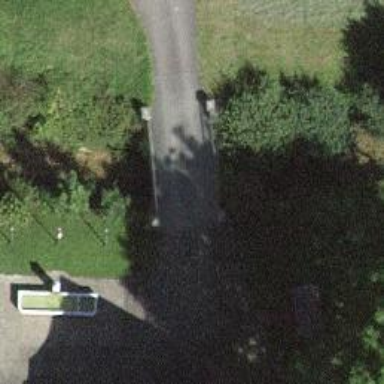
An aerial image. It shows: Residential road with bridge.